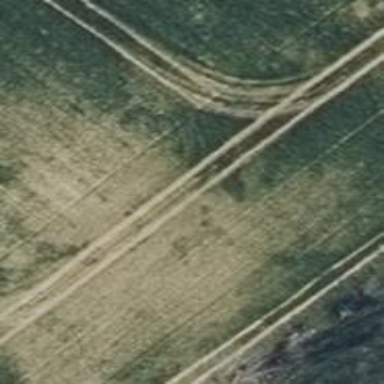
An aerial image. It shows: Track with grade 5 tracktype.